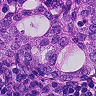
Metastatic tissue present: yes